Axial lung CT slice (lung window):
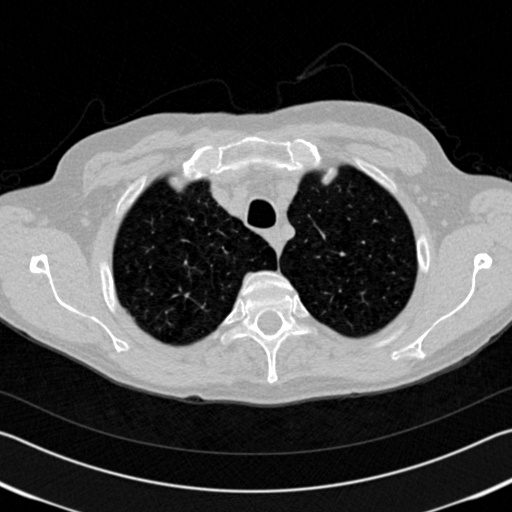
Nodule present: no